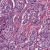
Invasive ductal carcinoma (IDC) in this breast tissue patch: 1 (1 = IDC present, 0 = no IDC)